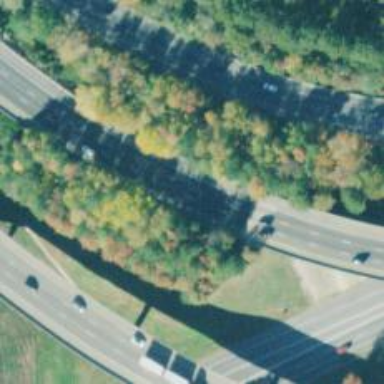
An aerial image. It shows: Motorway.